Question:
How can I remove that line from my tab view? Or can I set height or colors for it?
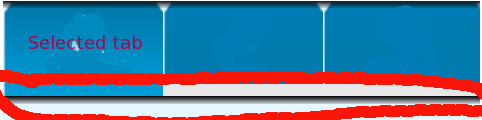
Answer: try defining a new theme with windowContentOverlay set to null:
'''
<style name="MyTheme" parent="@android:style/Theme>
<item name="android:windowContentOverlay">@null</item>
</style>
'''
And then apply this theme to your activity in your manifest (or you can apply it to the element to apply it application-wide):
'''
<?xml version="1.0" encoding="utf-8"?>
<manifest xmlns:android="http://schemas.android.com/apk/res/android"
package="com.stylingandroid.VectorDrawables" android:versionCode="1"
android:versionName="1.0">
<uses-sdk android:minSdkVersion="10" />
<application android:icon="@drawable/icon" android:label="@string/app_name">
<activity android:name=".MainActivity"
android:label="@string/app_name" android:theme="@style/MyTheme">
<intent-filter>
<action android:name="android.intent.action.MAIN" />
<category android:name="android.intent.category.LAUNCHER" />
</intent-filter>
</activity>
</application>
</manifest>
'''
That should remove the shadow.
If you want to change the colour of it set android:cacheColorHint in the style.